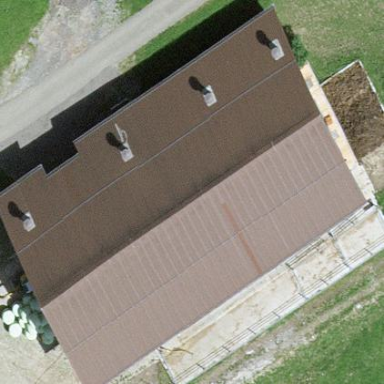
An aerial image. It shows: Gabled roof on farm auxiliary building.